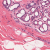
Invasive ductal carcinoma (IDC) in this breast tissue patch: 0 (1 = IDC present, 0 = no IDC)